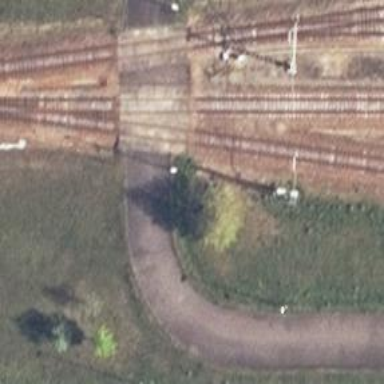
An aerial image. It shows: Level crossing along the railway.